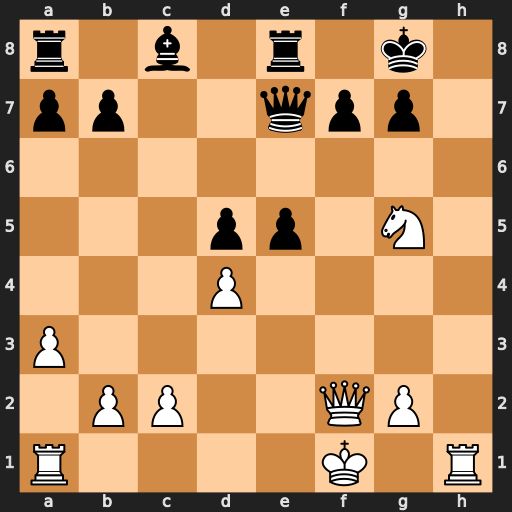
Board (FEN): r1b1r1k1/pp2qpp1/8/3pp1N1/3P4/P7/1PP2QP1/R4K1R
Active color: w
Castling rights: -
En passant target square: -
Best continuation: Rh8+ Kxh8 Qh4+ Kg8 Qh7+ Kf8 Qh8#